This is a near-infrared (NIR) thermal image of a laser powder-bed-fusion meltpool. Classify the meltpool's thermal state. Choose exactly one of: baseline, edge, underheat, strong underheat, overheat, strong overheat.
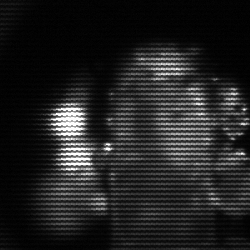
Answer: strong underheat